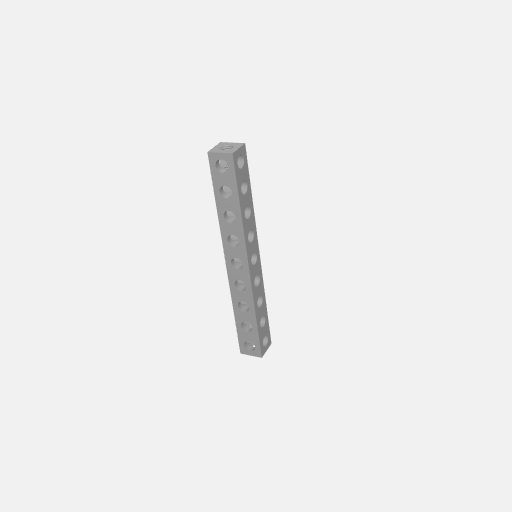
Part: SquareBeam9H